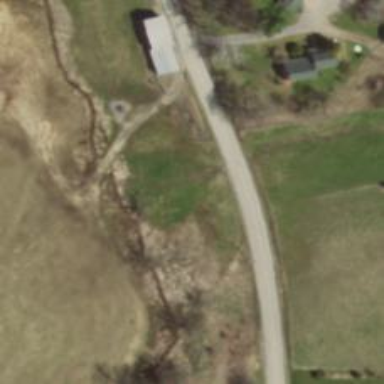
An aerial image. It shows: Tertiary road.